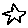
Label: star